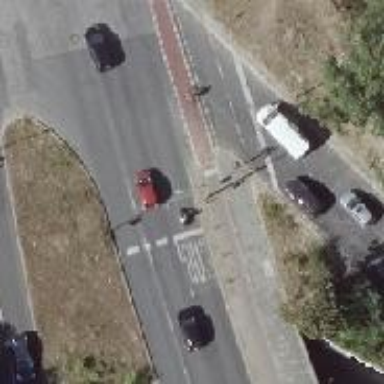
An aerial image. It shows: Road with traffic signals for signaling.